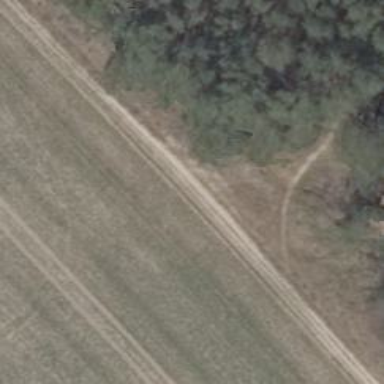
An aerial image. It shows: Path on the ground.